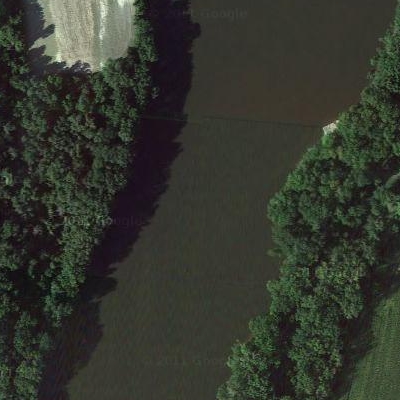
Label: dRiverLake